Chest X-ray. View position: AP
Patient age: 41
Patient sex: M
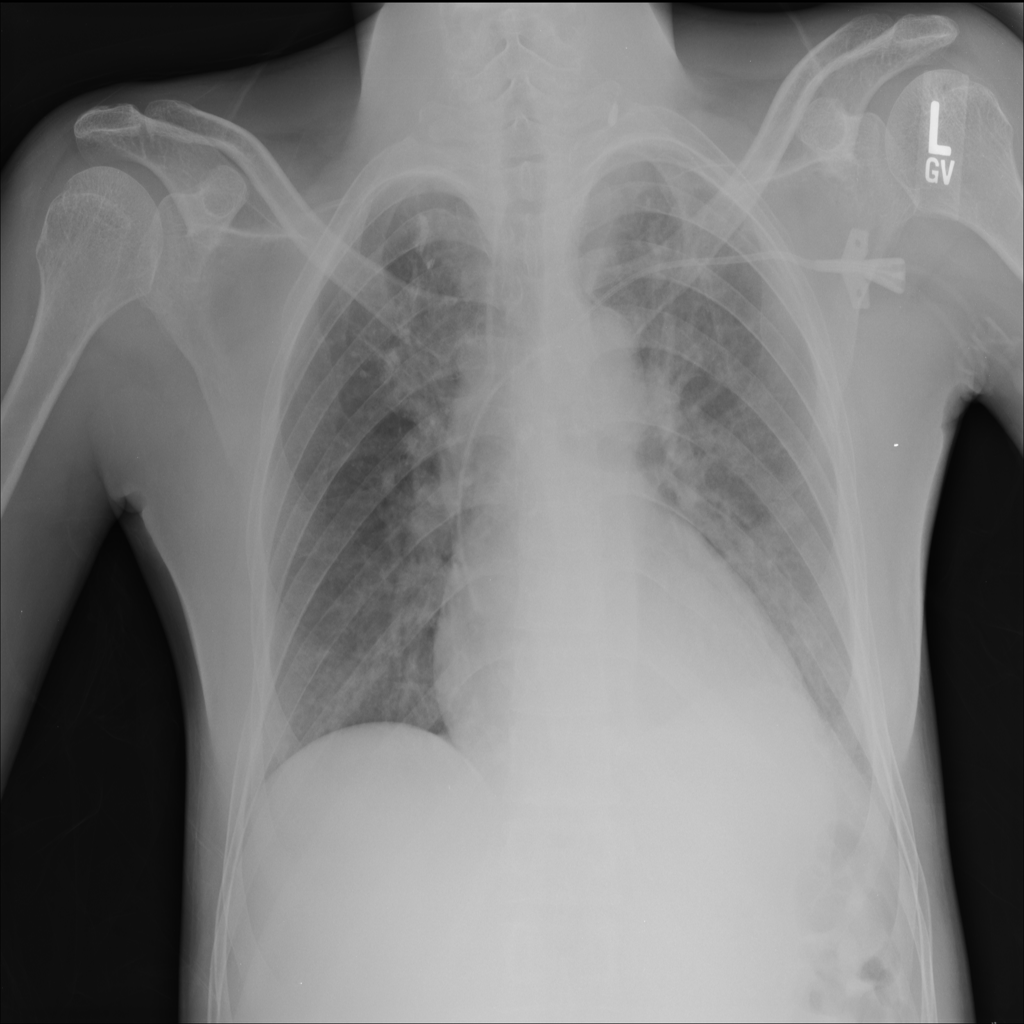
Finding: Pneumothorax